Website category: camera
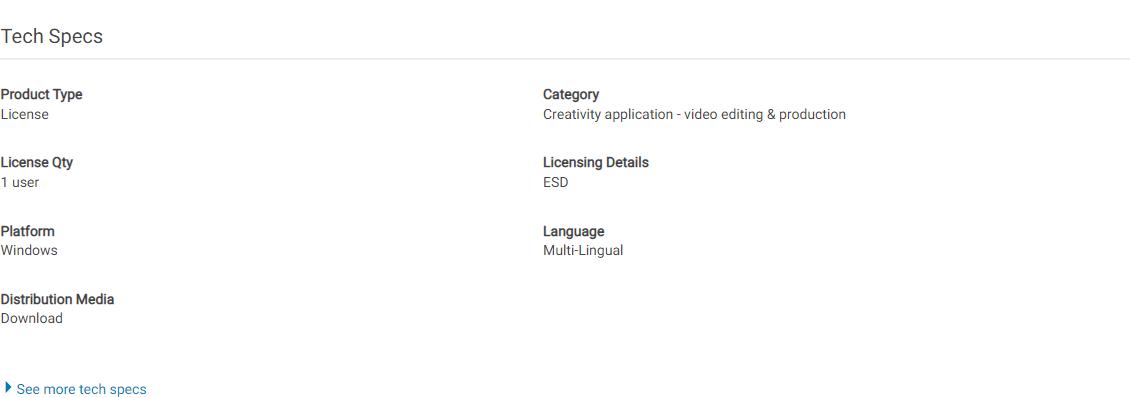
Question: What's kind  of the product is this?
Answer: License

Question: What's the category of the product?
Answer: License

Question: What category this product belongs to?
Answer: License

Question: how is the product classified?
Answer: License

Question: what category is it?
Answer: License

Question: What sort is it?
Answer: License

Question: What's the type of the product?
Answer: License